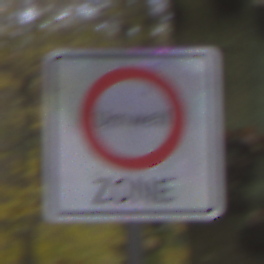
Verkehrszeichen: BeginnUmweltzone
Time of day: MorningAfternoon
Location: Outdoor (Nature)
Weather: Overcast
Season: Autumn
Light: Natural